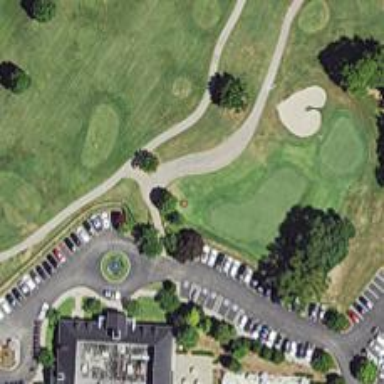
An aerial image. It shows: Path designated for golf carts.